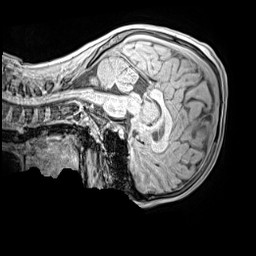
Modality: MP2RAGE
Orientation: sagittal
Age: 12
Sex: male
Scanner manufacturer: siemens
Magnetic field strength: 3 T
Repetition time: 4 s
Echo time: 0.00299 s